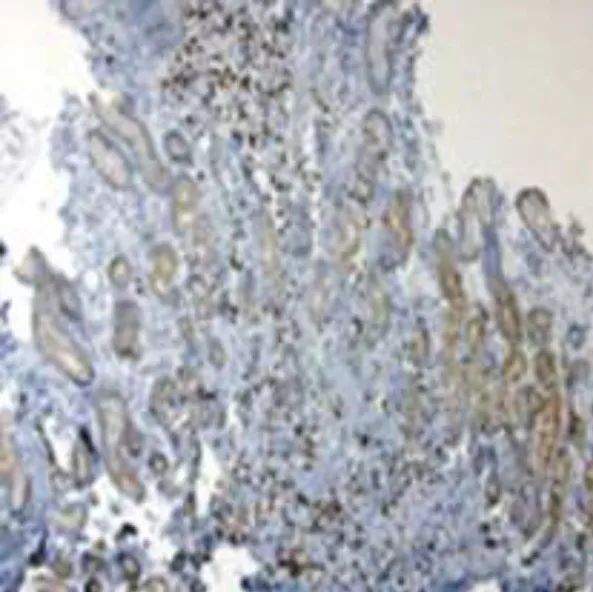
Positive Immunohistochemical test for HHV-8.
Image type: pathology (immunostaining)